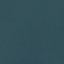
Land use / land cover class: SeaLake